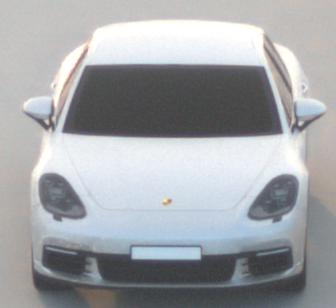
Make: Porsche
Model: Panamera
Detailed model: Panamera (971)
Model produced from: 2016/11
Model produced until: 2018/08
Doors: 5
Color: white
Road condition: dry road
Daytime: sunrise or sunset
Contrast: low contrast